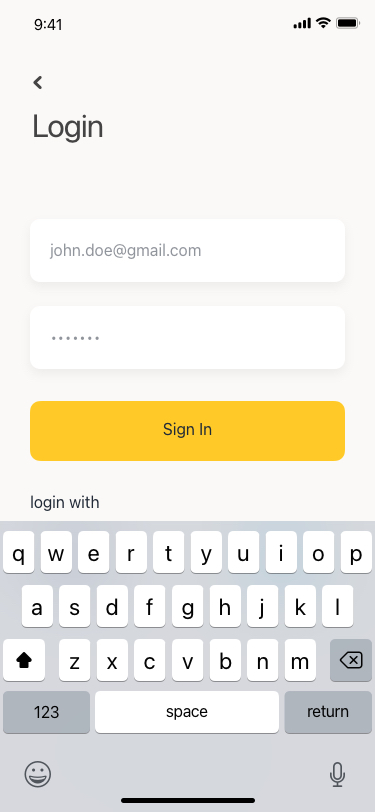
Text in this UI design:
login with
Don't have an account? Sign Up